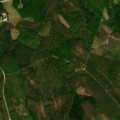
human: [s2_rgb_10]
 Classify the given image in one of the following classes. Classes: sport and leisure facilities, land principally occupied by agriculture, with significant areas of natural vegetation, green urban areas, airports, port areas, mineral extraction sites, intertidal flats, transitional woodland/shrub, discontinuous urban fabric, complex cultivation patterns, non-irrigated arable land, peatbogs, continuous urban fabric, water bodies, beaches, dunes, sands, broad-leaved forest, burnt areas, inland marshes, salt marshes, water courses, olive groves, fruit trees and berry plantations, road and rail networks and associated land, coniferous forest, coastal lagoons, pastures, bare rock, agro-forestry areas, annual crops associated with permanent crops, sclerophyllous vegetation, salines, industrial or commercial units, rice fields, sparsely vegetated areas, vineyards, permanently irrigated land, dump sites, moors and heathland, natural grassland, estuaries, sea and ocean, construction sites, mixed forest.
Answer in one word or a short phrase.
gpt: broad-leaved forest, coniferous forest, mixed forest, transitional woodland/shrub